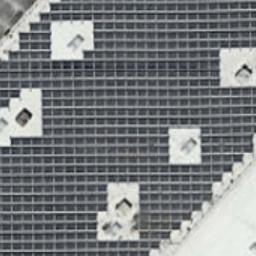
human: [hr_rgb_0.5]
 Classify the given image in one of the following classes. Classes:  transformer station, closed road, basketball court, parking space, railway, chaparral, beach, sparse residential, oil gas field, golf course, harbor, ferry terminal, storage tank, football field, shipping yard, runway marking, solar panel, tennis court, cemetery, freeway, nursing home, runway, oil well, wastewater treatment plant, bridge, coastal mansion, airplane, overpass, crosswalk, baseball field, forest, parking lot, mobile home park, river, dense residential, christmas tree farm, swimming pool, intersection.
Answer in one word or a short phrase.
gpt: solar panel